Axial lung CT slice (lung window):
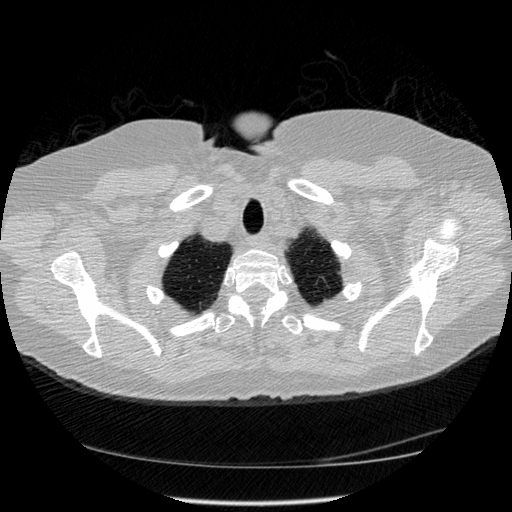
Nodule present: no